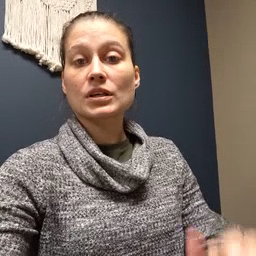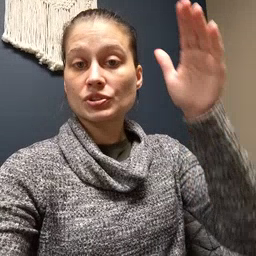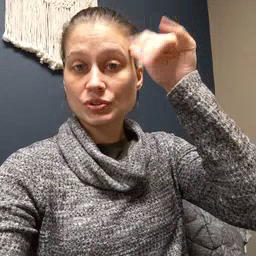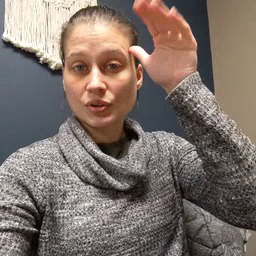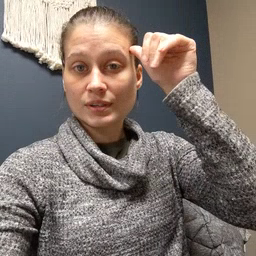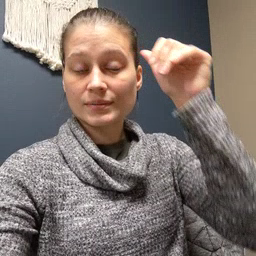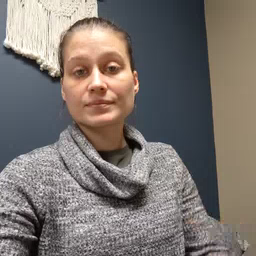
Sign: donkey